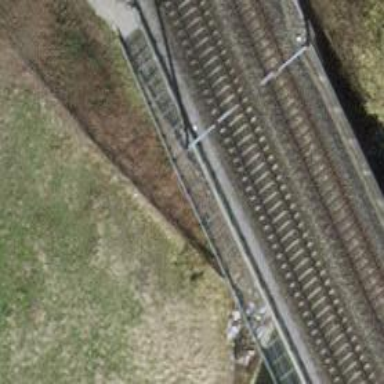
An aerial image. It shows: Metal bridge over path.